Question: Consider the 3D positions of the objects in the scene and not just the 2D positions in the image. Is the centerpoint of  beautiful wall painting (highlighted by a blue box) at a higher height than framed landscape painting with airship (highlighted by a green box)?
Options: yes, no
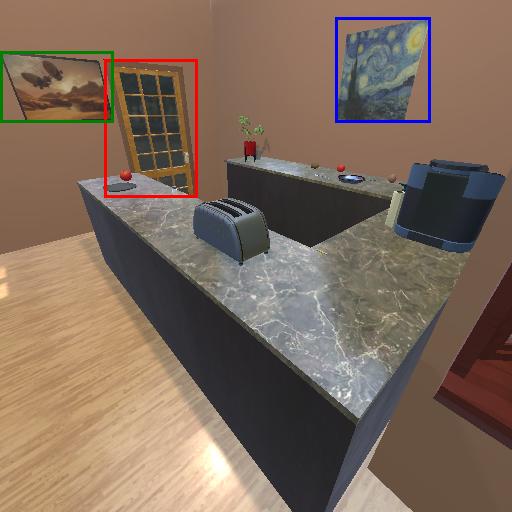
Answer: yes